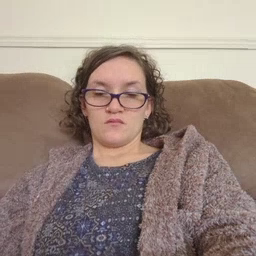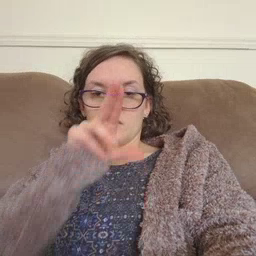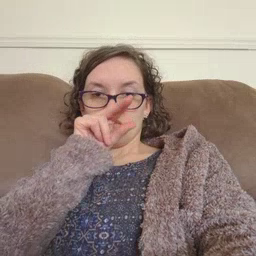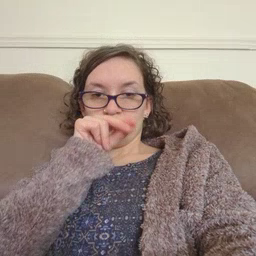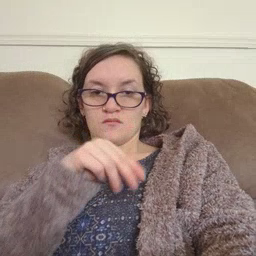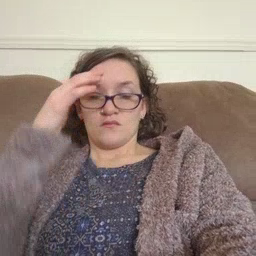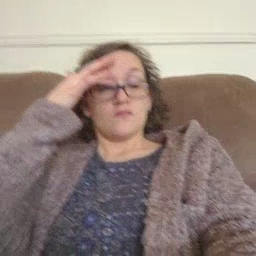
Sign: duck